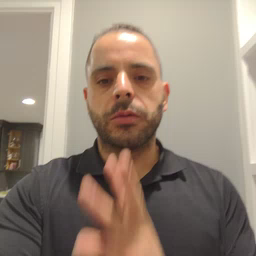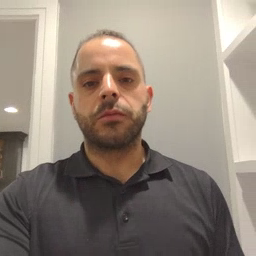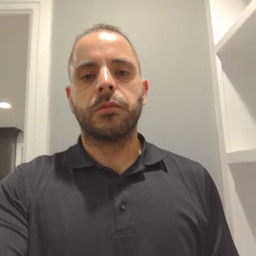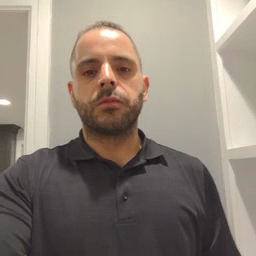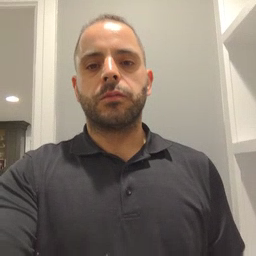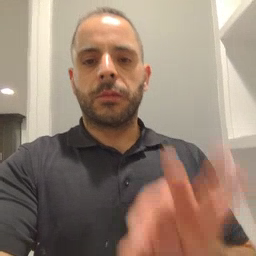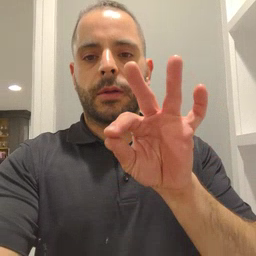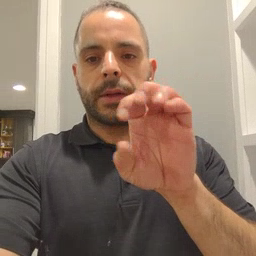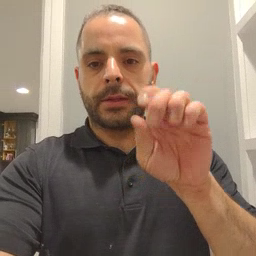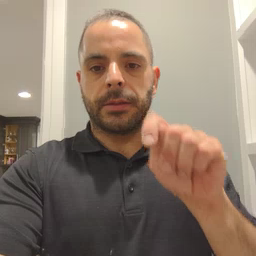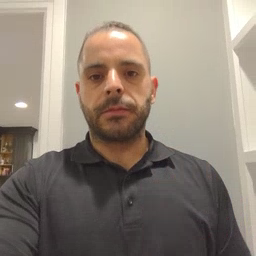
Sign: feet